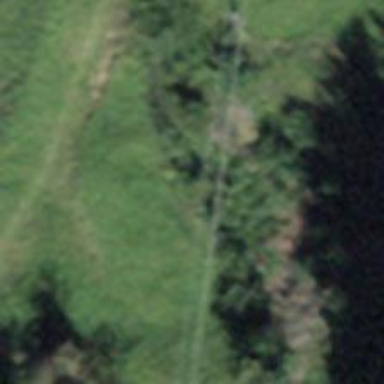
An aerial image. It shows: Power pole.